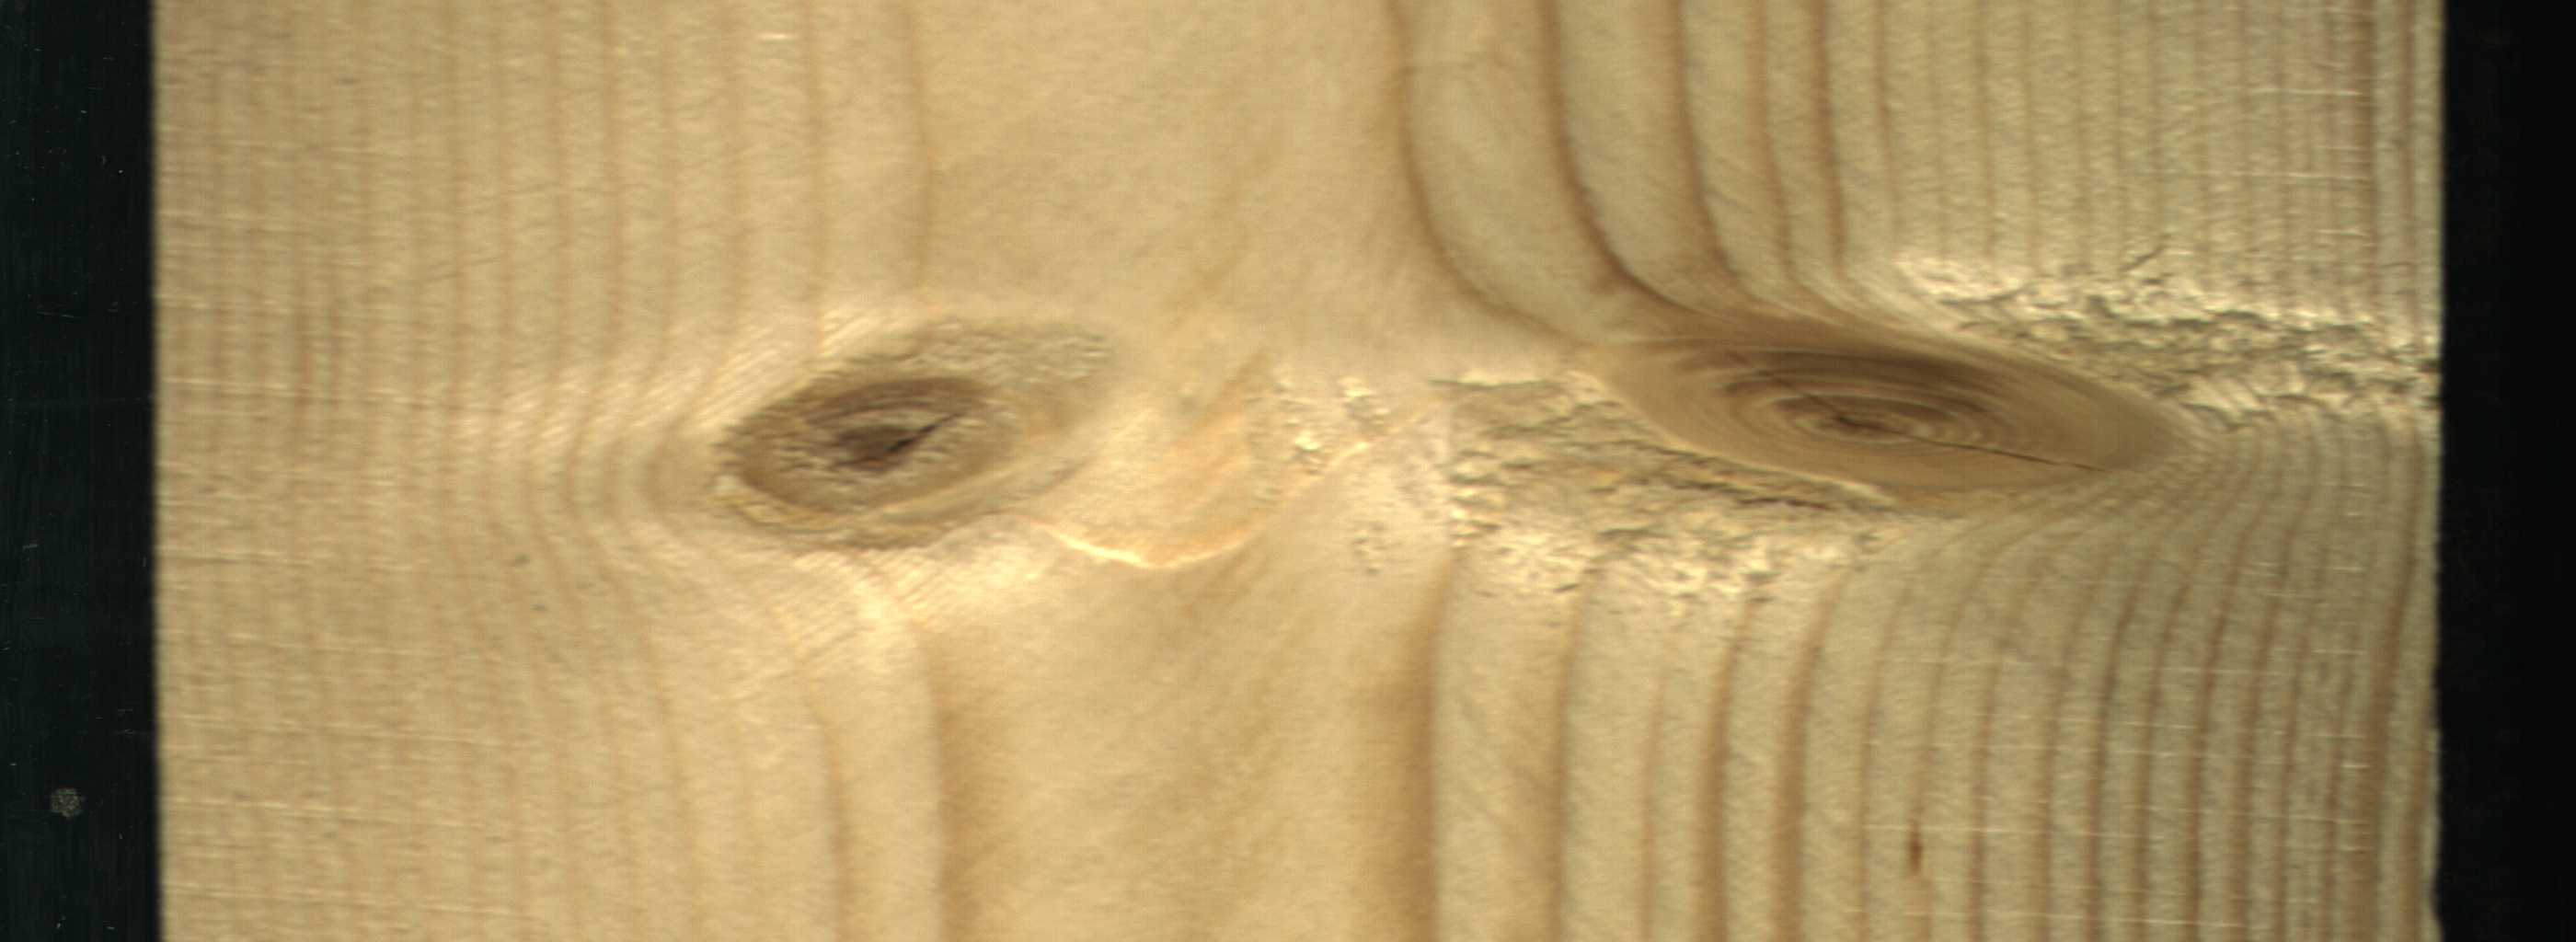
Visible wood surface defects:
knot_with_crack
knot_with_crack